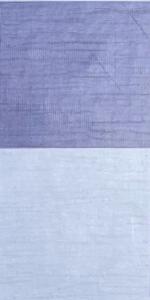
Label: Empty